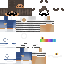
A male human skin with medium skin, wearing brown long hair dressed in a blue tshirt and black shorts, featuring a closed mouth.